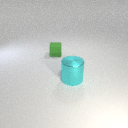
small green rubber cube to the left of large cyan metal cylinder